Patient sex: M
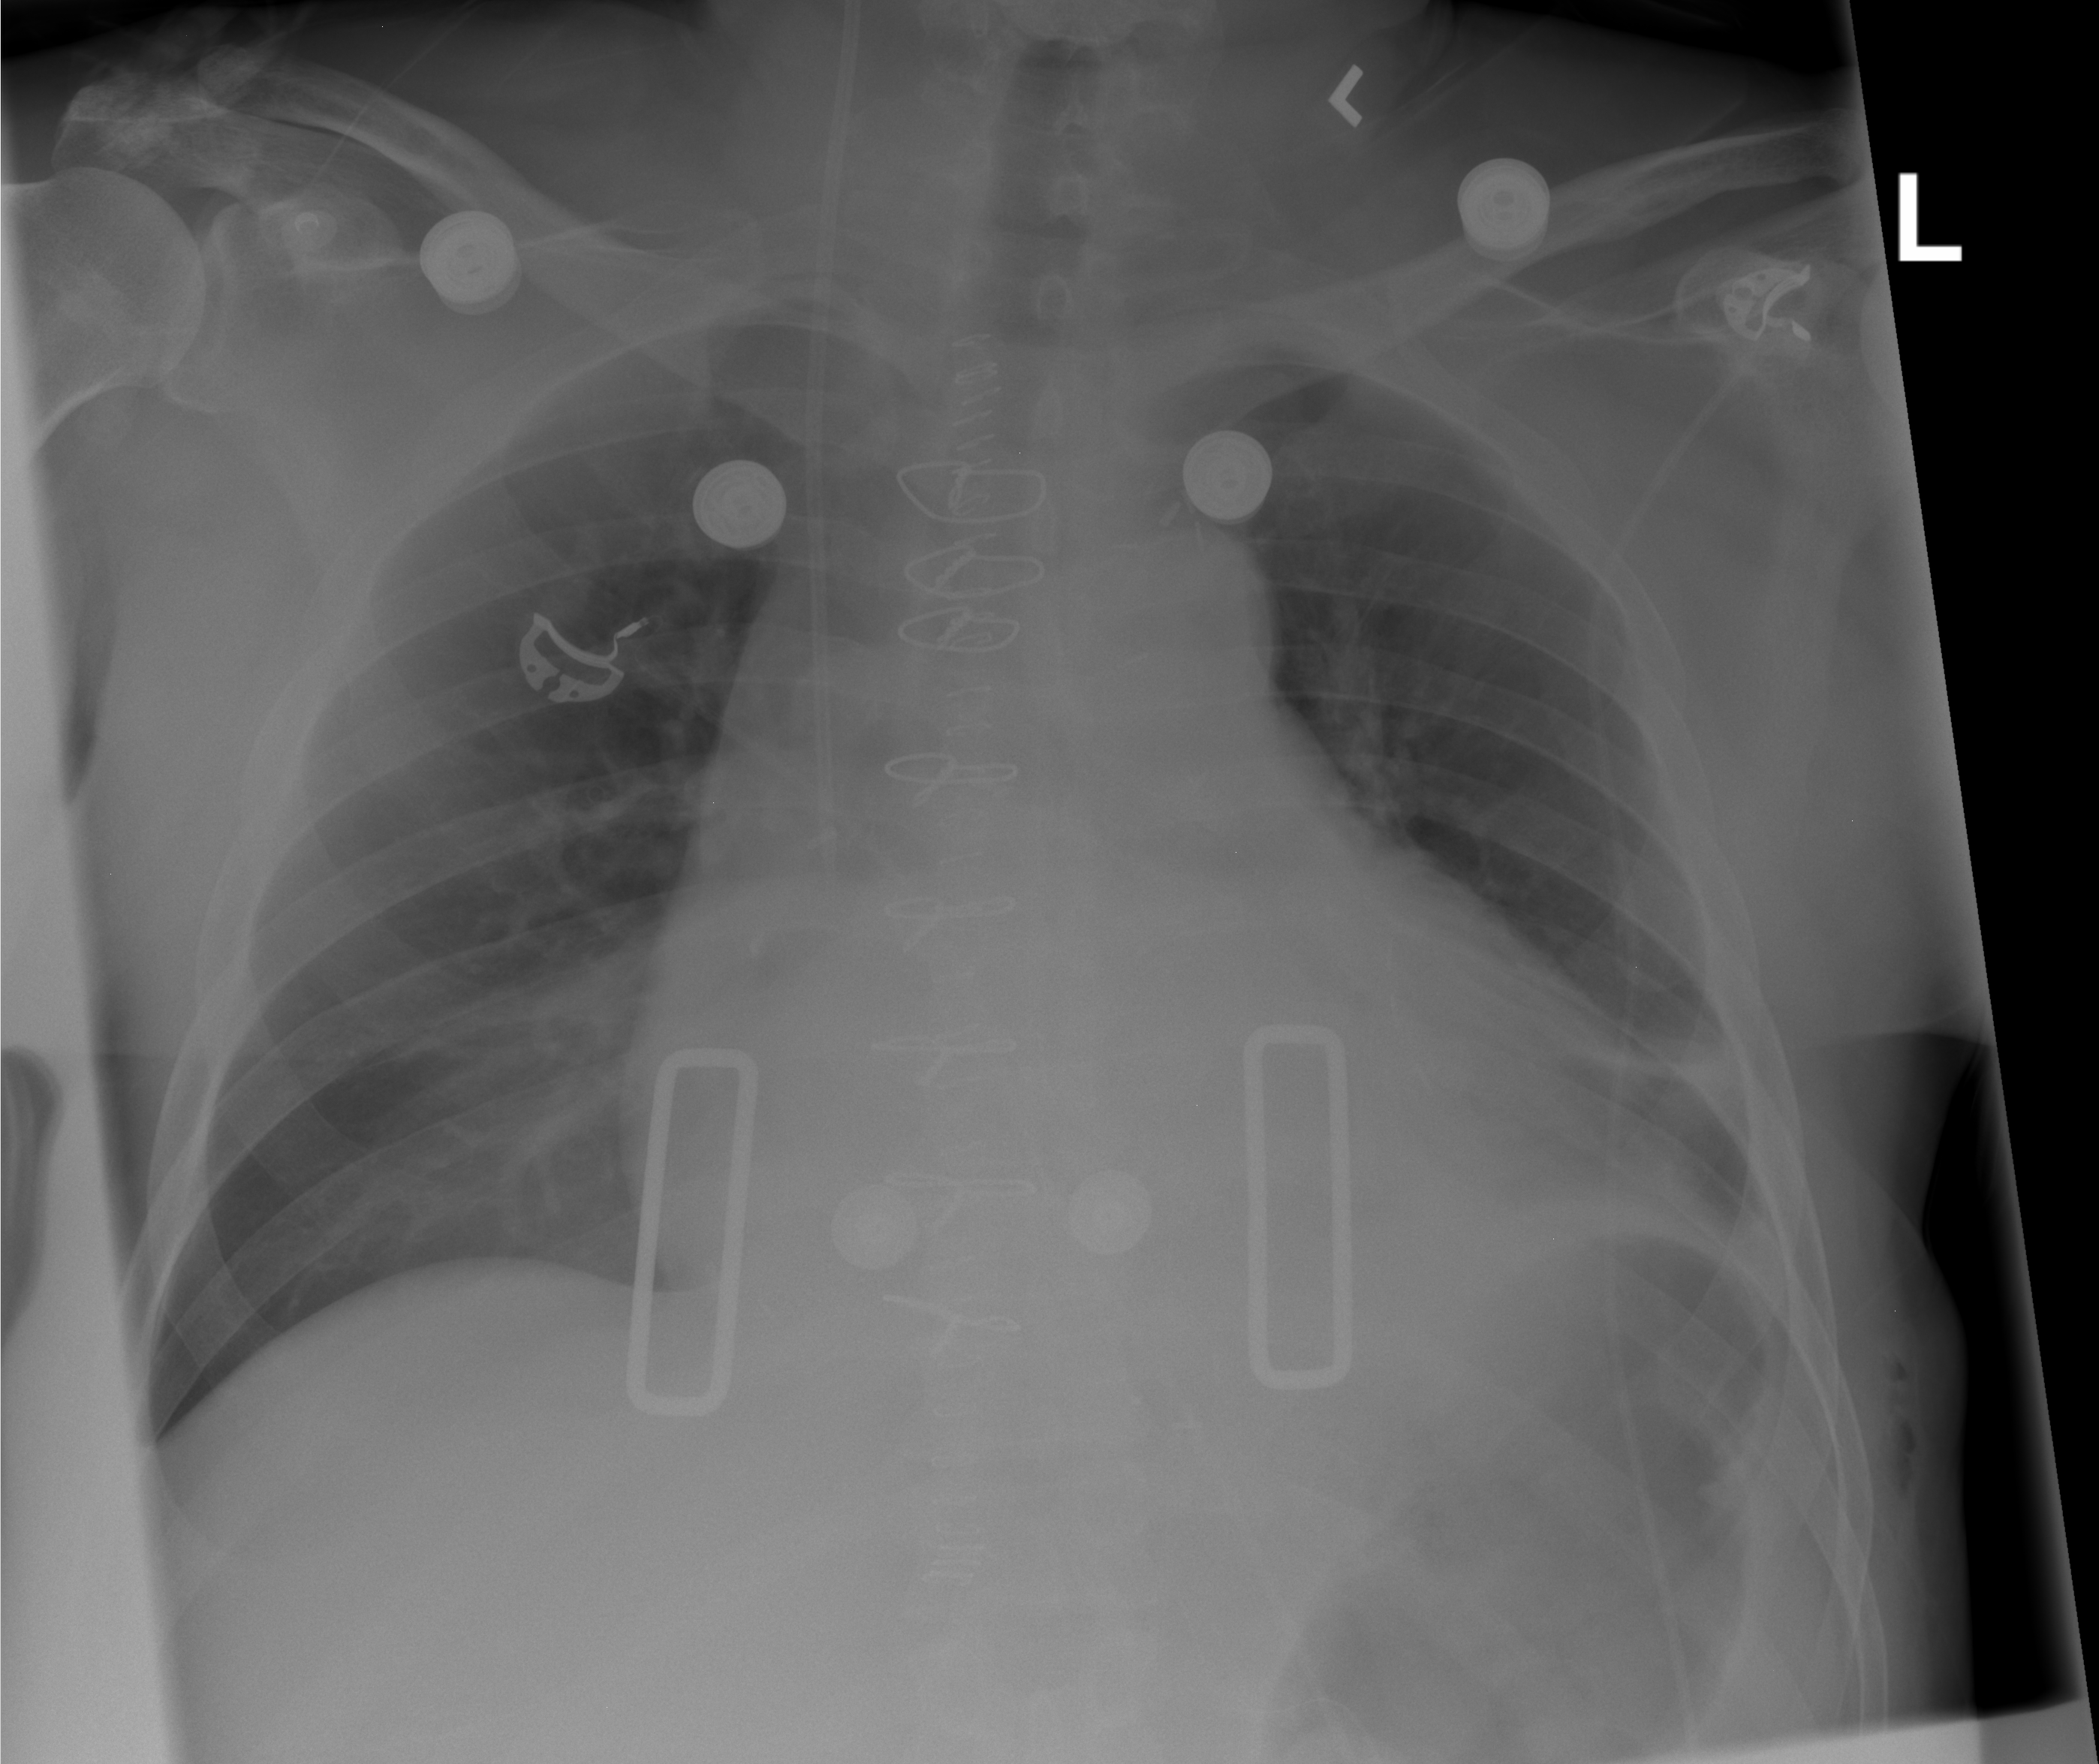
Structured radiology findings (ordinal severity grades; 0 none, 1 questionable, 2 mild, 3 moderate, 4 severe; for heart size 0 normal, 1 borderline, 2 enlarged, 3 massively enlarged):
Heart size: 2
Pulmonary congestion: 0
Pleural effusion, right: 0
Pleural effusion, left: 0
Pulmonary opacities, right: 0
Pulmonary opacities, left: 0
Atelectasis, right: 0
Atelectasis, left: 1